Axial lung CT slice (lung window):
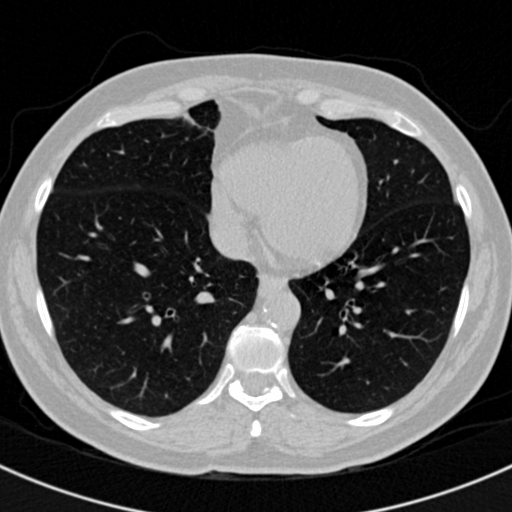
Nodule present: no